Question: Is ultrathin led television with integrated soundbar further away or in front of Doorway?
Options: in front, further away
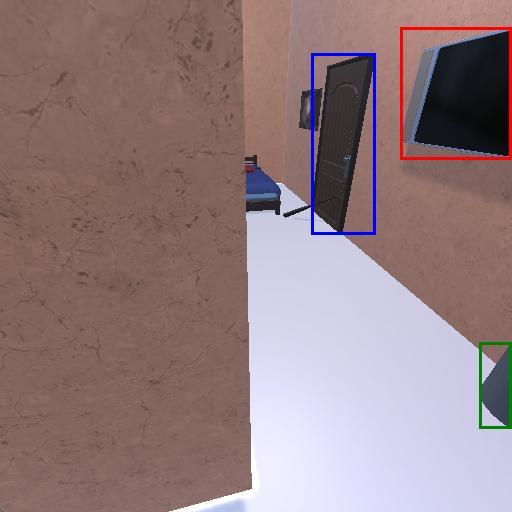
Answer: in front